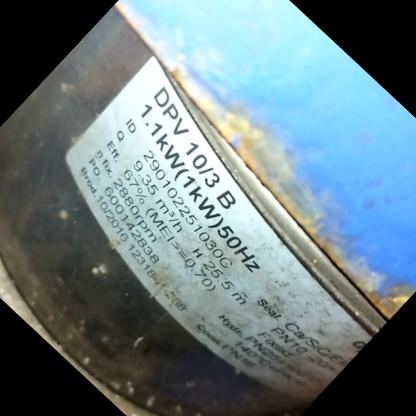
Klasa: tabliczka-znamionowa